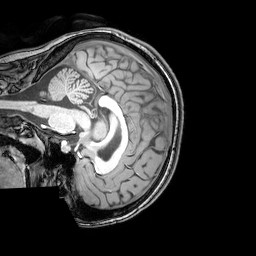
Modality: T1w
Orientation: sagittal
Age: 24
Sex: female
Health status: healthy
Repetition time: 0.081 s
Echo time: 0.037 s